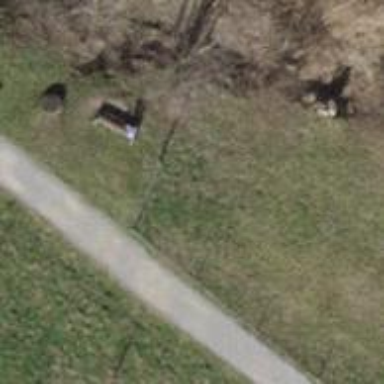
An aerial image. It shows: Brown bench in the vicinity.